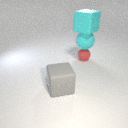
large cyan rubber sphere below large cyan rubber cube